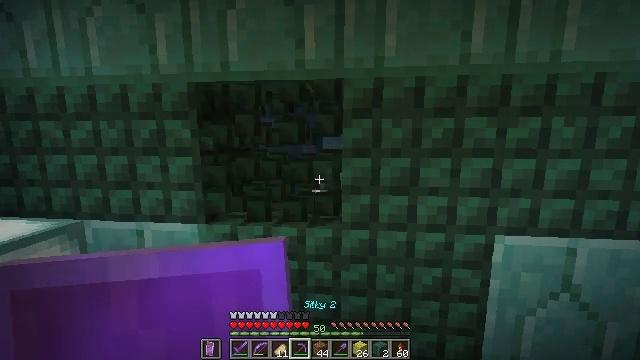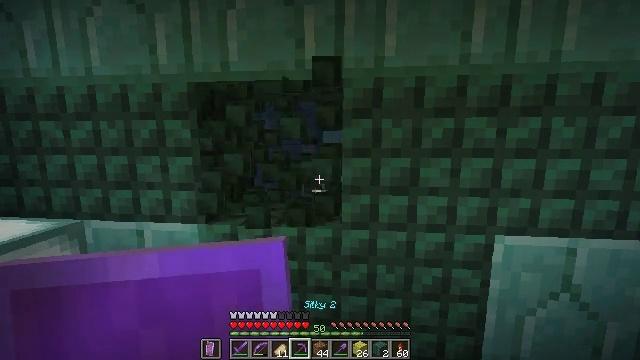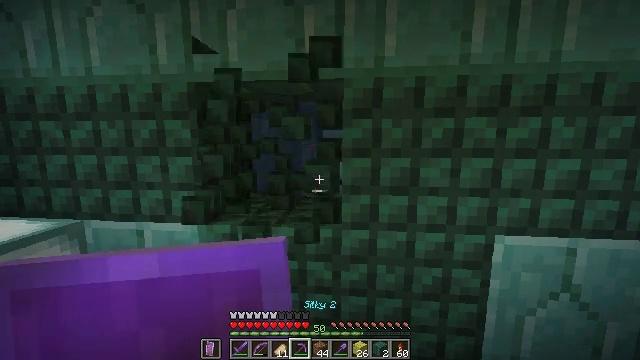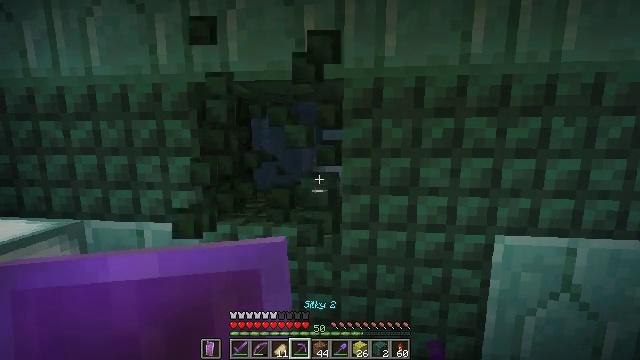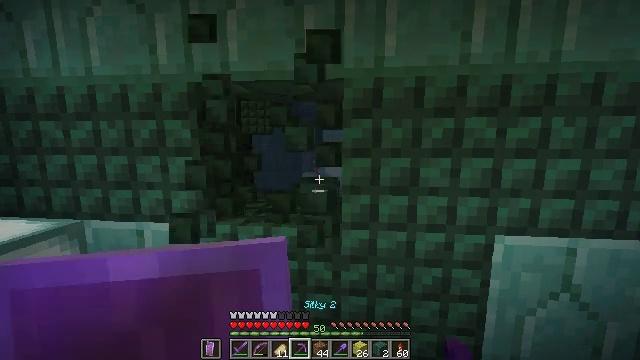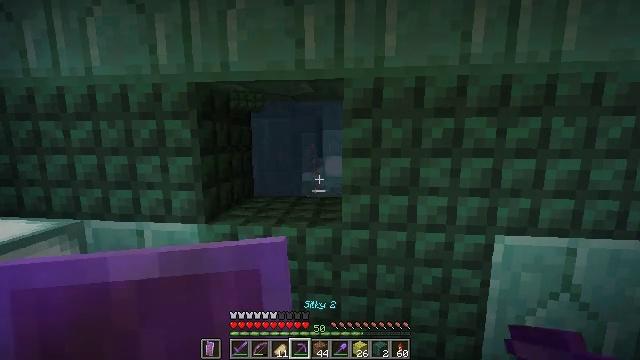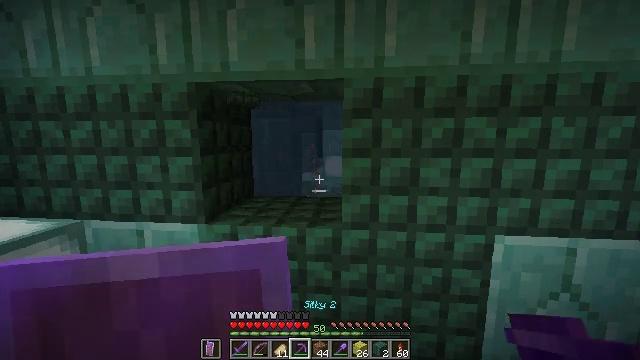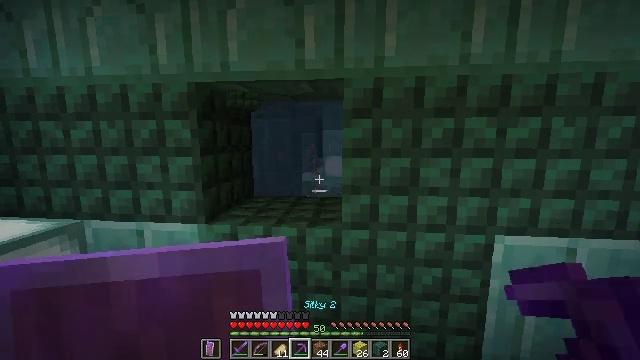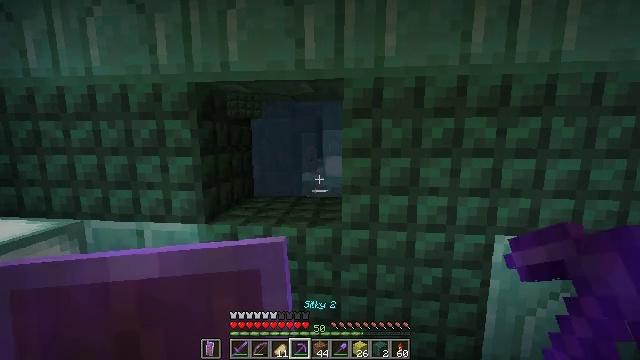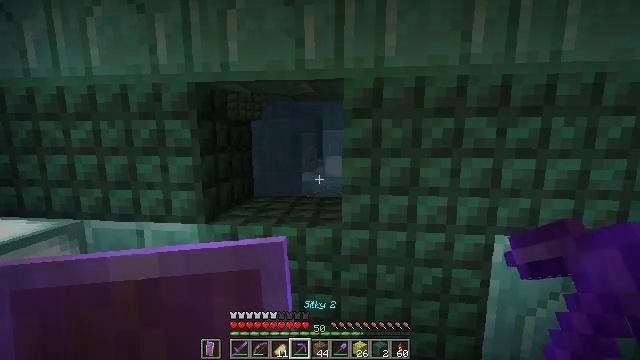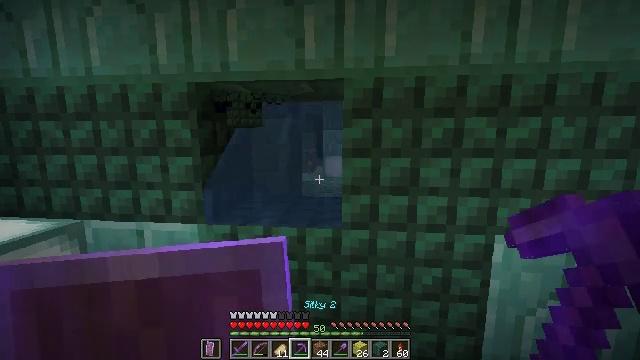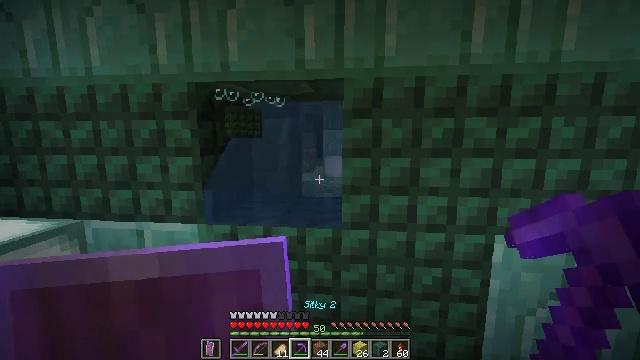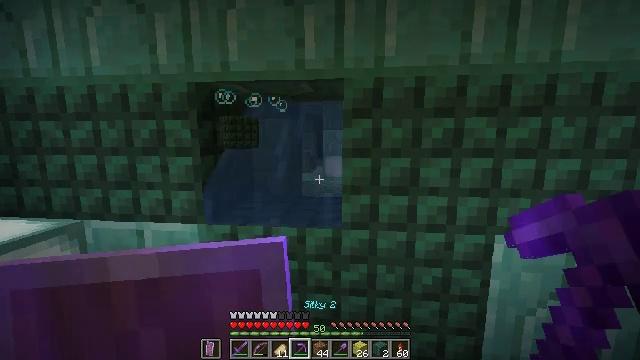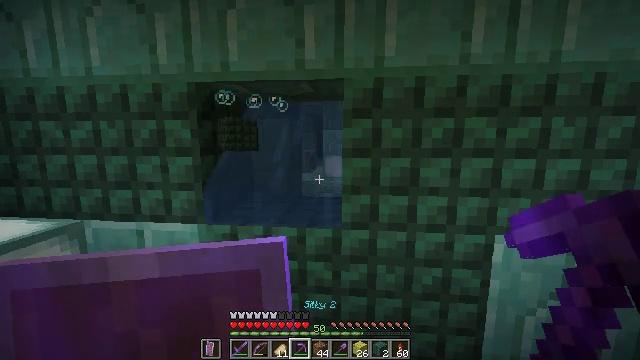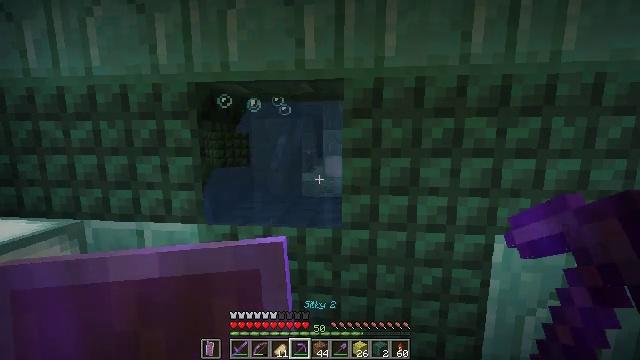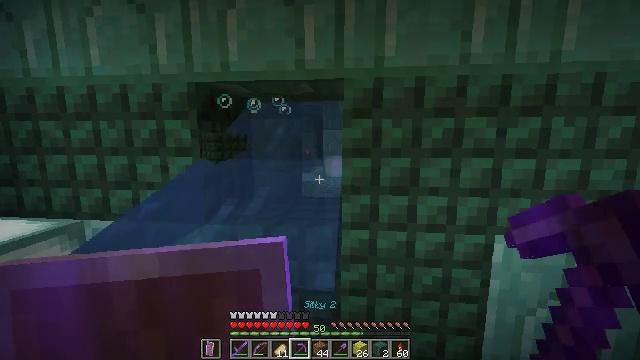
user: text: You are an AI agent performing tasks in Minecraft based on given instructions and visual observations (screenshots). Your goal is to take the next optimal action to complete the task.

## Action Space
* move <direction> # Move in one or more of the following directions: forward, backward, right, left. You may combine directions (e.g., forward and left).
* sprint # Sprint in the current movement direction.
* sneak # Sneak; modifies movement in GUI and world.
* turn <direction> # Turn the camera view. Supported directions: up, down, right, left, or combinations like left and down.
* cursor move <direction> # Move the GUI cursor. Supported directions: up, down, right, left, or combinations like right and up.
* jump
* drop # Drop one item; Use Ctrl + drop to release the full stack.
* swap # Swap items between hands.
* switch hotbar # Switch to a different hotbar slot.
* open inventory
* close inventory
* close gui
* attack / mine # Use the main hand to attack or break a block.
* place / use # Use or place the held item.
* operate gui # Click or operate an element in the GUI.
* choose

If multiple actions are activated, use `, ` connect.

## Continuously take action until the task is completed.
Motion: motion action
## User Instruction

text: Mine dark prismarine in an underwater monument.
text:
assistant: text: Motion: attack / mine
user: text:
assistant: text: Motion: no_op
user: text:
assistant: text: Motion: no_op
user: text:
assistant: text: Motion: no_op
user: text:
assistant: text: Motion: no_op
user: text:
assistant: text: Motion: no_op
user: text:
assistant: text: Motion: no_op
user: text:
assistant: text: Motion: no_op
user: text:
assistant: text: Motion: no_op
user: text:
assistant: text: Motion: no_op
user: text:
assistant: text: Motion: no_op
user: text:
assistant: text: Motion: no_op
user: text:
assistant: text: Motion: no_op
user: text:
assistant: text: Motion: no_op
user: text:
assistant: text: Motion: no_op
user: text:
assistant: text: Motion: no_op
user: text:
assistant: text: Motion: no_op
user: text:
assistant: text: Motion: no_op
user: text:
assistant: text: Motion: no_op
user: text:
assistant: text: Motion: no_op
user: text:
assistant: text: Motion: move forward
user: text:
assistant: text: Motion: move forward
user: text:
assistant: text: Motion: move forward
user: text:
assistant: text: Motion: move forward, turn right and down
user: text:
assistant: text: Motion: move forward and move left
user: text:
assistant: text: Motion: move forward and move left, turn right
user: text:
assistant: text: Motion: move forward and move left, turn right and down
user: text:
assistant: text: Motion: move forward
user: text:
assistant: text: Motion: no_op
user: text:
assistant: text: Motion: no_op